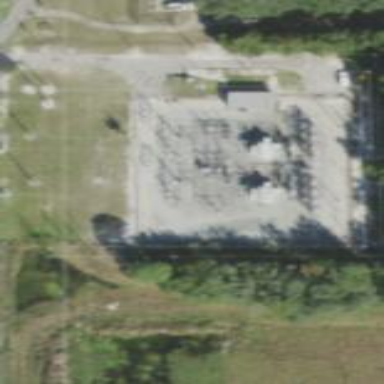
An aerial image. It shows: There is distribution substation enclosed by fence.